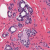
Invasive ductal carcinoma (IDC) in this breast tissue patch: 0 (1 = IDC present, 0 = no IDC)